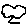
Label: cloud